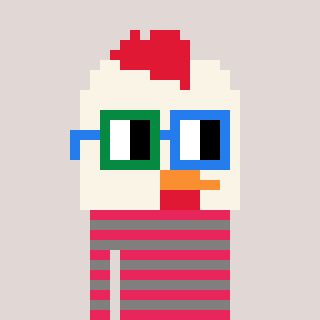
a pixel art character with square green and blue glasses, a chicken-shaped head and a bluegrey-colored body on a warm background